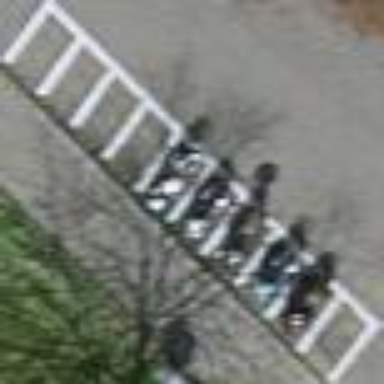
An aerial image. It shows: Motorcycle parking area.